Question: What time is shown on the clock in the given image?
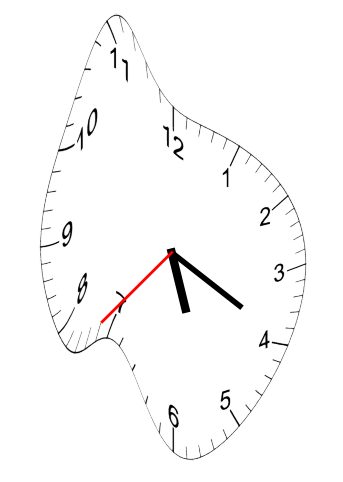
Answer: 05:19:37